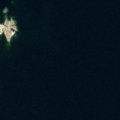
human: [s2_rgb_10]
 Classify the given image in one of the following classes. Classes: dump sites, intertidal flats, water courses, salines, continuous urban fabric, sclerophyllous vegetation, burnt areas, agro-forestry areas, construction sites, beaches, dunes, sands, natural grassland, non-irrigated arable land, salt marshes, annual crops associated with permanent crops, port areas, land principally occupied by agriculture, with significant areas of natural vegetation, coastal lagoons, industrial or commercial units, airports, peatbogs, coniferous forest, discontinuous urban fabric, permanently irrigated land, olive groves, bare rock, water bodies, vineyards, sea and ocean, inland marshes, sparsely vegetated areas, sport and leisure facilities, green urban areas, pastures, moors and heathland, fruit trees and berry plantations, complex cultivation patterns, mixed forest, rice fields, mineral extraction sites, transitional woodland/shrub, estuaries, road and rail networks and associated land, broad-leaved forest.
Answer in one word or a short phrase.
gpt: sea and ocean